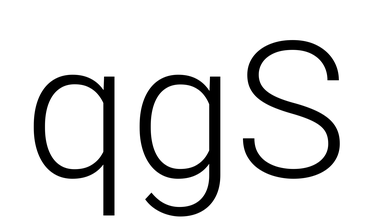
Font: Roboto_Light